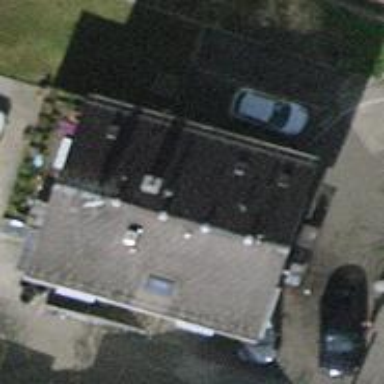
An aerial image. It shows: Car repair shop.